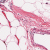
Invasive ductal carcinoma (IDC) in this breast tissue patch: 0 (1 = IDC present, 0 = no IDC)